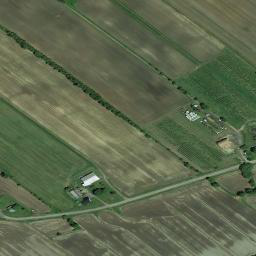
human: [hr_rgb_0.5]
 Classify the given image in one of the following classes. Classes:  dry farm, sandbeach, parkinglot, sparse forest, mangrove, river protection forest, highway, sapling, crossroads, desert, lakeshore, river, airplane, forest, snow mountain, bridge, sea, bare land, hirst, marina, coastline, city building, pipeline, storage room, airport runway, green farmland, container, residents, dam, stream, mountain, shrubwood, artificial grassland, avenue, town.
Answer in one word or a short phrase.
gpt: green farmland